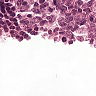
Metastatic tissue present: no